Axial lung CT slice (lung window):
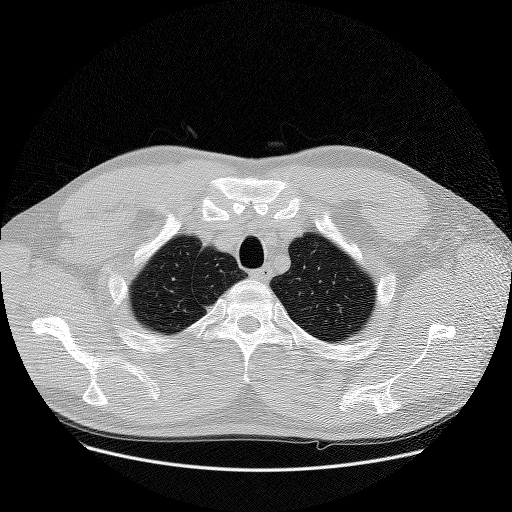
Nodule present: no